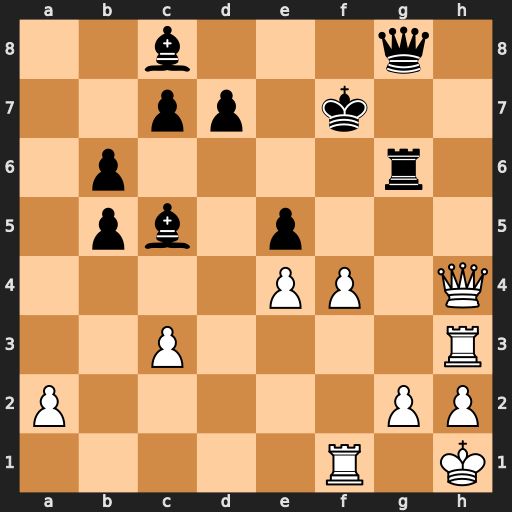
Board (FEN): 2b3q1/2pp1k2/1p4r1/1pb1p3/4PP1Q/2P4R/P5PP/5R1K
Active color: w
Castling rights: -
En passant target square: -
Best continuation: Qh5 Kf8 Qf5+ Ke7 Qxe5+